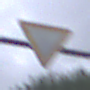
Verkehrszeichen: VorfahrtGewaehren
Umgebung: Outdoor, Urban
Tageszeit: MorningAfternoon
Wetter: Overcast
Licht: Natural
Jahreszeit: NotSpecified
Kontrast: LowContrast